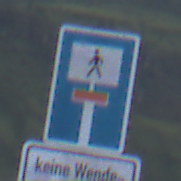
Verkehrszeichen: SackgasseFussgaengerDurchlaessig
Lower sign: HinweisGeaenderteVorfahrtVerkehrsfuehrungVerkehrsregelung3
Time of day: SunriseSunset
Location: Outdoor (Nature)
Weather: PartlyCloudy
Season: NotSpecified
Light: Natural